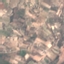
Land use / land cover: PermanentCrop